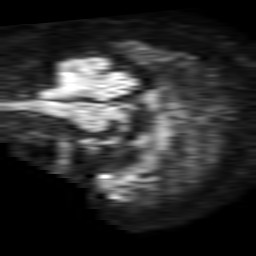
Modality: TRACE
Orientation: sagittal
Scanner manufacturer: philips
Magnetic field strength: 1.5 T
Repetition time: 3.484 s
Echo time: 0.07078 s